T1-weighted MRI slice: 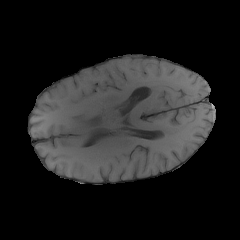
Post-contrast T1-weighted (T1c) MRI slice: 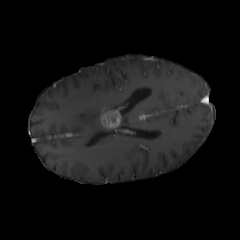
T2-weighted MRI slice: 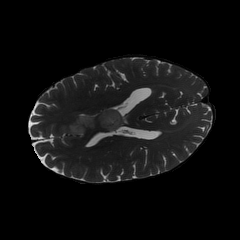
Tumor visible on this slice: yes